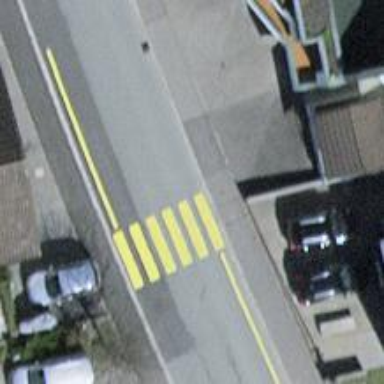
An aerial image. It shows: Uncontrolled road crossing.